Field crop: tomato
Growth stage: 1
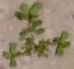
Species: portulaca